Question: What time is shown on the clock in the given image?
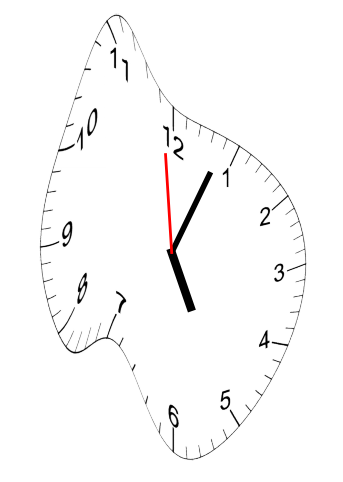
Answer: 05:03:59